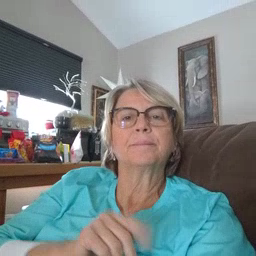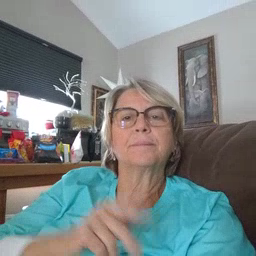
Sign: bye